Question: Google maps already has a blue bar that appears whenever you are in navigation. I want to know how I can implement this myself. Any ideas?

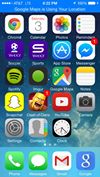
Answer: Configure your app to use Core Location . And when, as you must now do in iOS 8, you come to request authorization, request When In Use authorization.
The blue bar will then appear automatically whenever your app is using core location in the background.